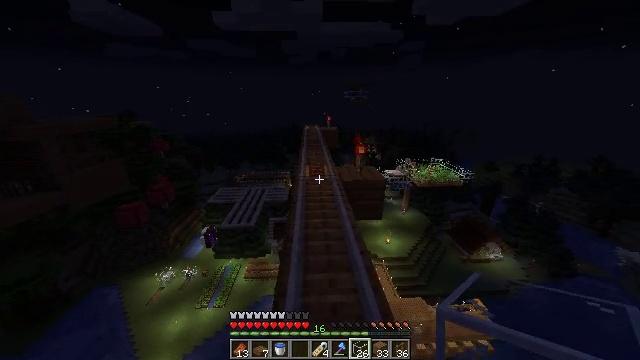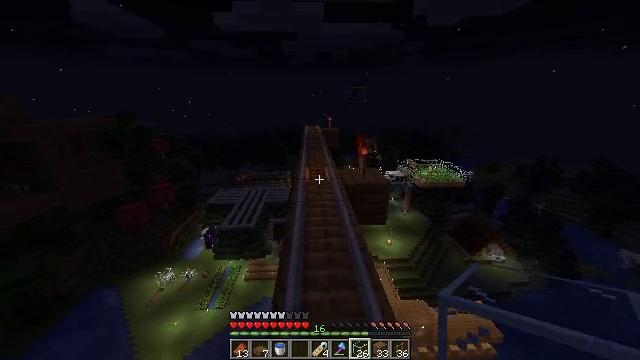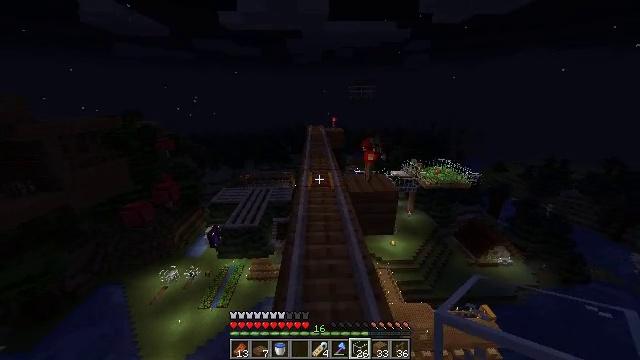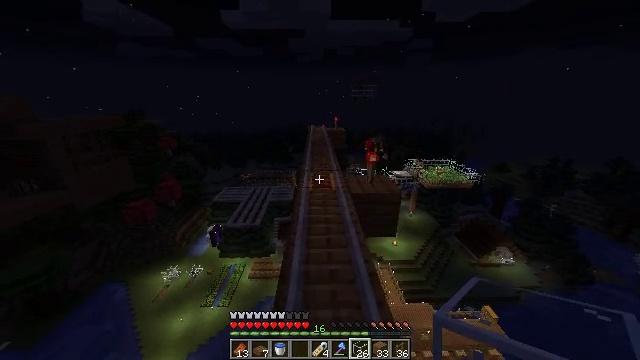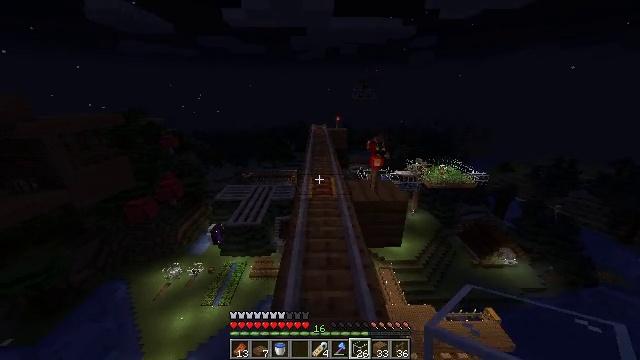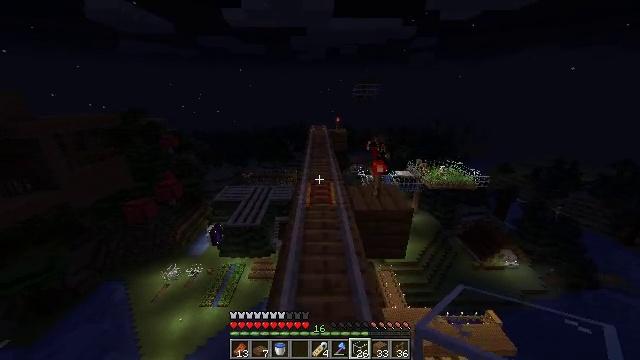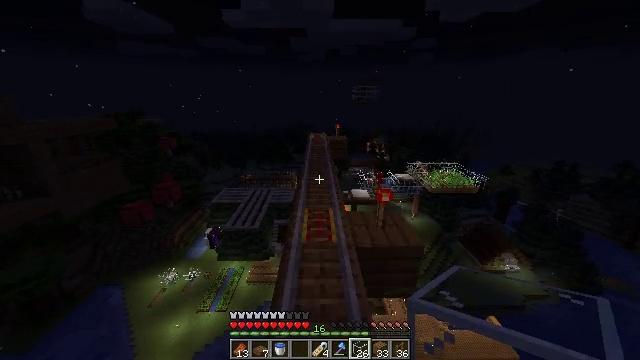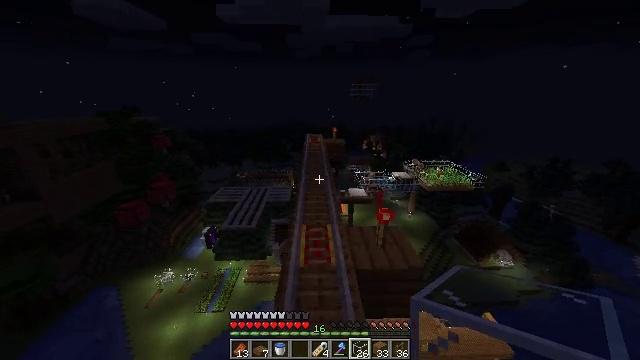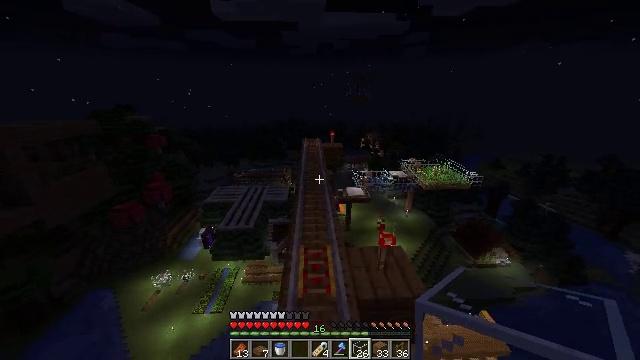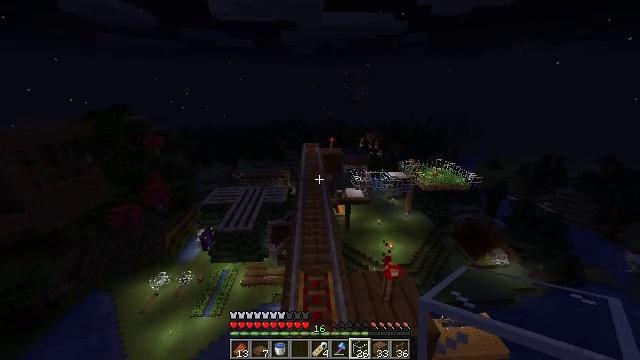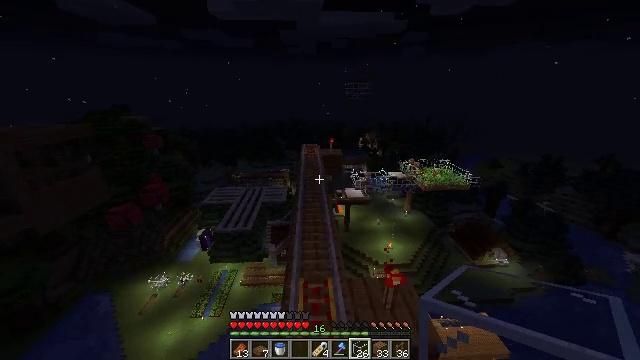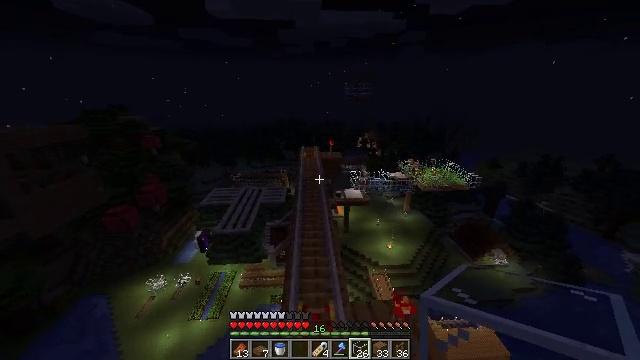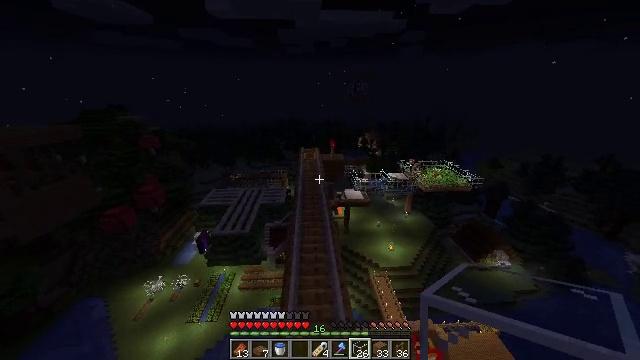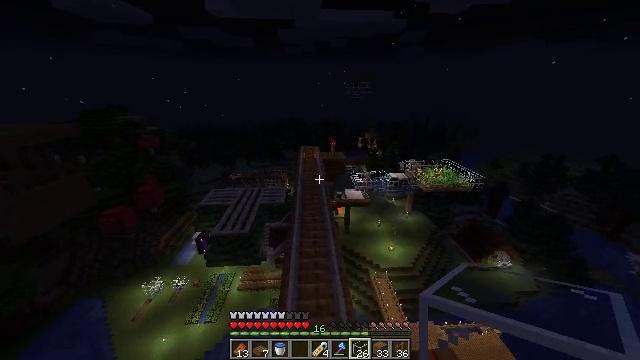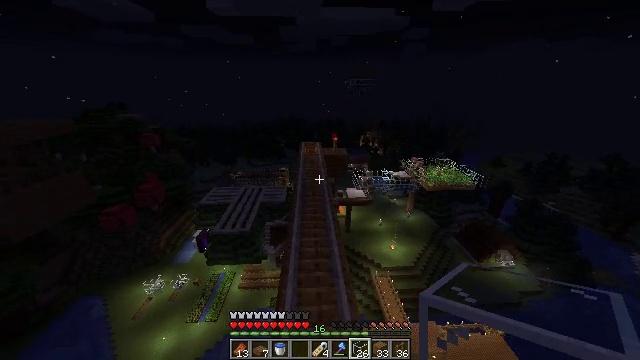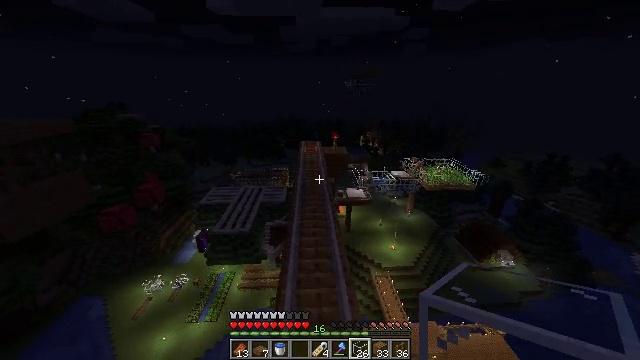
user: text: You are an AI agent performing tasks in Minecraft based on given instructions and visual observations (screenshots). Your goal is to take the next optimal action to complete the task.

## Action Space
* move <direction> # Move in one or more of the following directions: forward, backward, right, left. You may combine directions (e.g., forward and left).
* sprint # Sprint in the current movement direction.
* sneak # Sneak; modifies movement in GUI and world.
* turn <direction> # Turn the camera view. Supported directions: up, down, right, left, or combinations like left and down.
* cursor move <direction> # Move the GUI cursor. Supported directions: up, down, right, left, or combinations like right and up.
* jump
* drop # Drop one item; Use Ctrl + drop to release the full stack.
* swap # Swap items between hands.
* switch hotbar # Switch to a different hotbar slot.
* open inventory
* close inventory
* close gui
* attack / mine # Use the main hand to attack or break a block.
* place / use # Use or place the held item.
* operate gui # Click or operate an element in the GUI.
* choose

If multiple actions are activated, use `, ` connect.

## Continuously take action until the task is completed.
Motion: motion action
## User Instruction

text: Attack the glass to break it.
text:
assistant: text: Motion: move forward
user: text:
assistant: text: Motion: move forward, turn left
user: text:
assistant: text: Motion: move forward
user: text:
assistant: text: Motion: move forward
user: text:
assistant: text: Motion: move forward
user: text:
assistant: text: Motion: move forward, jump
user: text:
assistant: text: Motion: move forward, jump
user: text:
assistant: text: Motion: move forward, jump
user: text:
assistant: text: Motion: move forward, jump
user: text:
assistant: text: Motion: move forward, jump
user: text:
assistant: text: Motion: move forward, jump
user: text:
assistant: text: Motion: move forward, jump
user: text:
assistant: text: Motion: move forward, jump
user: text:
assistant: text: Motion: move forward, jump
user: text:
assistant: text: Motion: move forward, jump
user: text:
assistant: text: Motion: move forward, sprint, jump
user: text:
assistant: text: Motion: move forward, sprint, turn down, jump
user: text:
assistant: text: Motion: move forward, sprint, turn left, jump
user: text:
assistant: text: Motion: move forward, sprint, jump
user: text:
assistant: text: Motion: move forward, jump
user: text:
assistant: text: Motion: move forward, jump
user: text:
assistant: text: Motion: move forward, jump
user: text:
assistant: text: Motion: move forward, jump
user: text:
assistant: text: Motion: move forward, jump
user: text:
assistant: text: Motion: move forward, jump
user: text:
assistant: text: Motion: move forward, jump
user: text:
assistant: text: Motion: move forward, jump
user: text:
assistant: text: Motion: move forward, jump
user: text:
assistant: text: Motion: move forward, jump
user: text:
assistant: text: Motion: move forward, jump